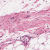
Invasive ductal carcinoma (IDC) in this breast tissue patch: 0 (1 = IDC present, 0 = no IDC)